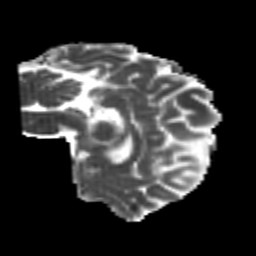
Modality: MD
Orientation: sagittal
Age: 26
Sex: male
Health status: healthy
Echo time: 0.074 s